Chest X-ray. View position: PA
Patient age: 55
Patient sex: F
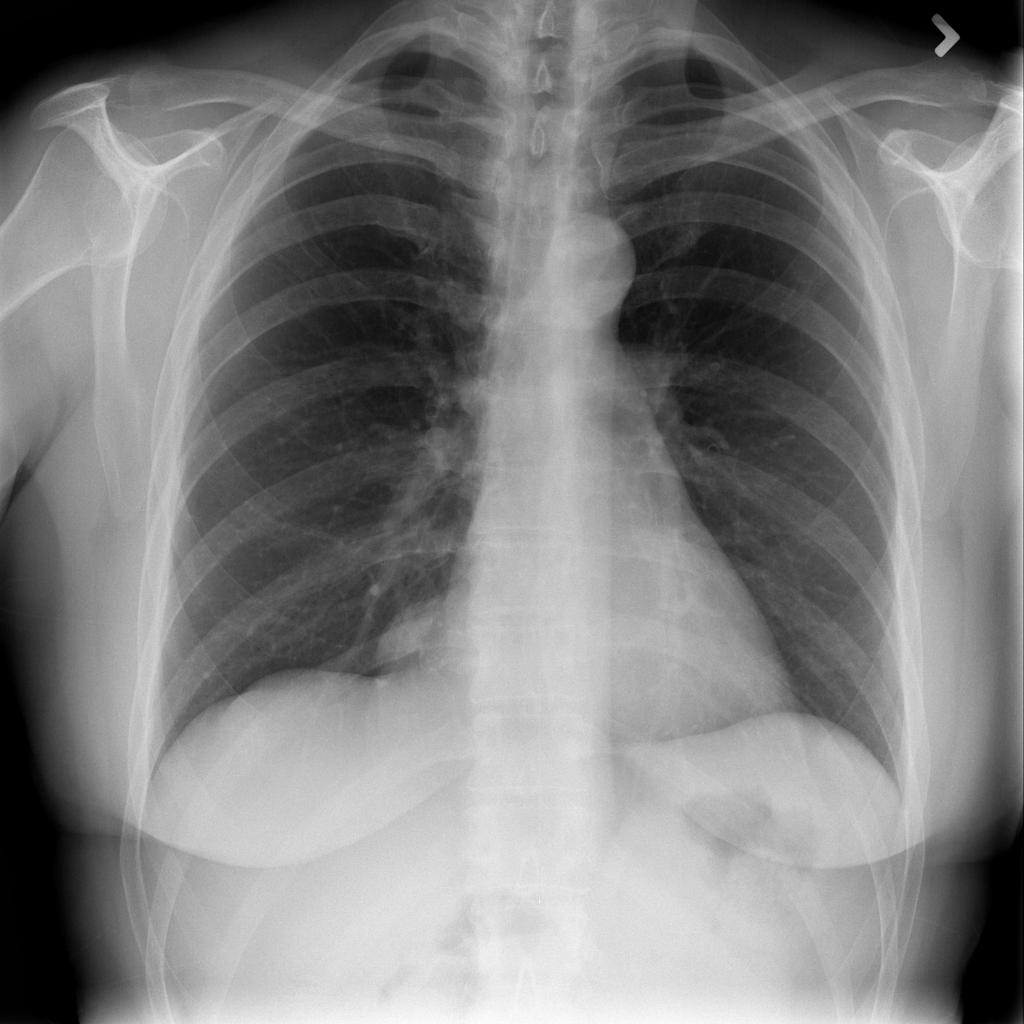
Finding: Pneumothorax